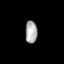
Tissue: lung
Cell type: Epithelial cells
Senescence score: 0.179
Nuclear area (px): 267
Mean DAPI intensity: 167.7